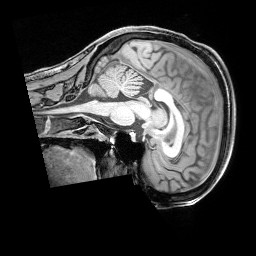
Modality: T1w
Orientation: sagittal
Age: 29
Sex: female
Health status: healthy
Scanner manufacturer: siemens
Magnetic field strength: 3 T
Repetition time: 1.65 s
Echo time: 0.00182 s